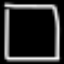
Label: square